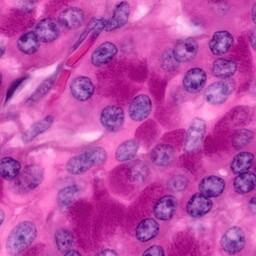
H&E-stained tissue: Pancreatic